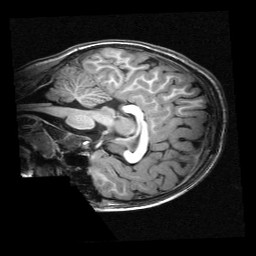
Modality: T1w
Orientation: sagittal
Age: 8
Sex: male
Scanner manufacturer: siemens
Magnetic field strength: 3 T
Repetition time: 2.3 s
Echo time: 0.00336 s